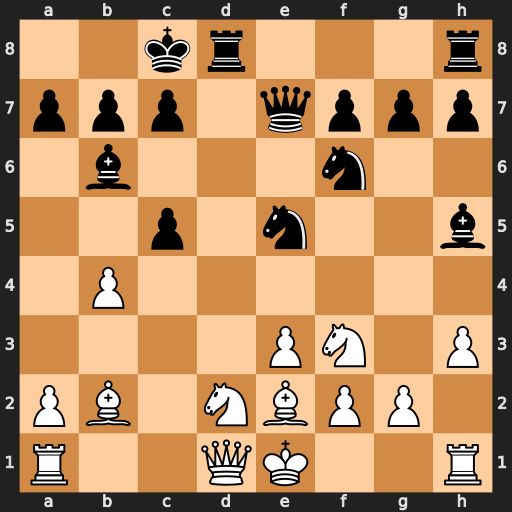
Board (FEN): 2kr3r/ppp1qppp/1b3n2/2p1n2b/1P6/4PN1P/PB1NBPP1/R2QK2R
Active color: w
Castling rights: KQ
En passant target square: -
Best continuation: Nxe5 Bxe2 Qxe2